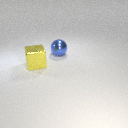
large yellow metal cube in front of large blue metal sphere